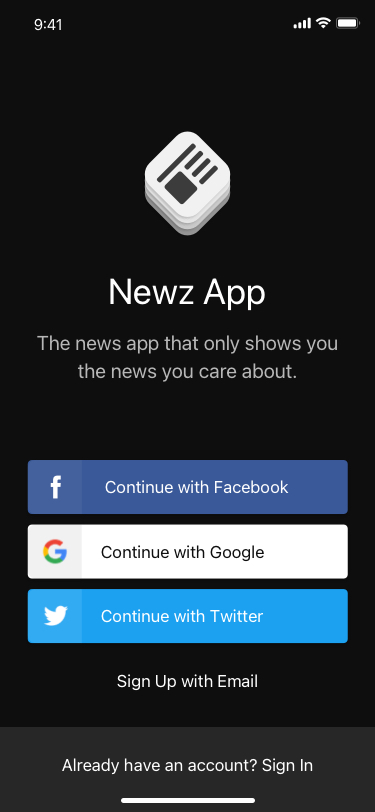
Text in this UI design:
Sign Up with Email
Continue with Facebook
Continue with Google
Continue with Twitter
Newz App
The news app that only shows you the news you care about.